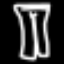
Label: pants